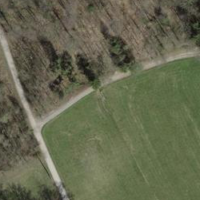
EUNIS habitat code: 44
Species observed at this site:
Melittis melissophyllum